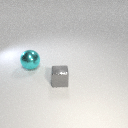
small gray metal cube to the right of large cyan metal sphere